Field crop: maize
Growth stage: 1
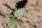
Species: datura